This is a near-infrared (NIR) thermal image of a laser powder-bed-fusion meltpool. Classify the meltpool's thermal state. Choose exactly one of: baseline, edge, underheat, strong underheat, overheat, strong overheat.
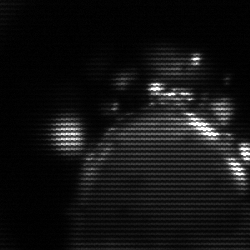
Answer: edge